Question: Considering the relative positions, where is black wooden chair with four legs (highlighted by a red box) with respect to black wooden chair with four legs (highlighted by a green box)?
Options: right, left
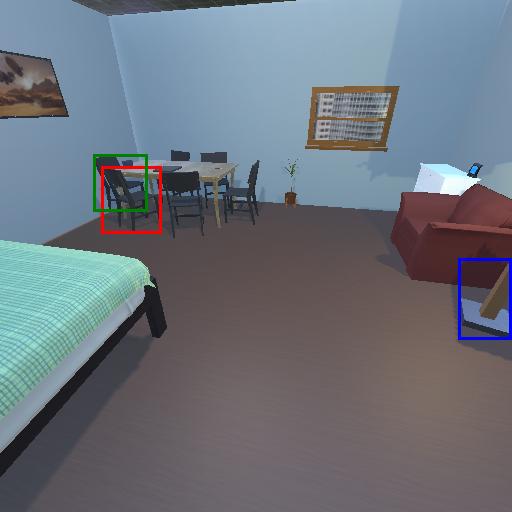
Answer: right